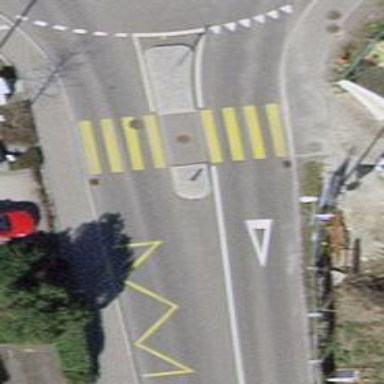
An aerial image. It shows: Marked uncontrolled crossing with island on the road.